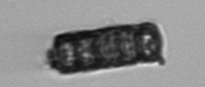
Label: Paralia_sulcata